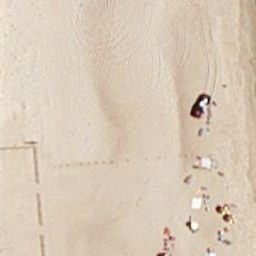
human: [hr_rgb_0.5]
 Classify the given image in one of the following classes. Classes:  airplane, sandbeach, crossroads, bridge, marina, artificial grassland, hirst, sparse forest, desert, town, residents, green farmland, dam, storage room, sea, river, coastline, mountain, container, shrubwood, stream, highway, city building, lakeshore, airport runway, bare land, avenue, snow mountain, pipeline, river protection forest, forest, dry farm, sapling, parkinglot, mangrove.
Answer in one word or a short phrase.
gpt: sandbeach